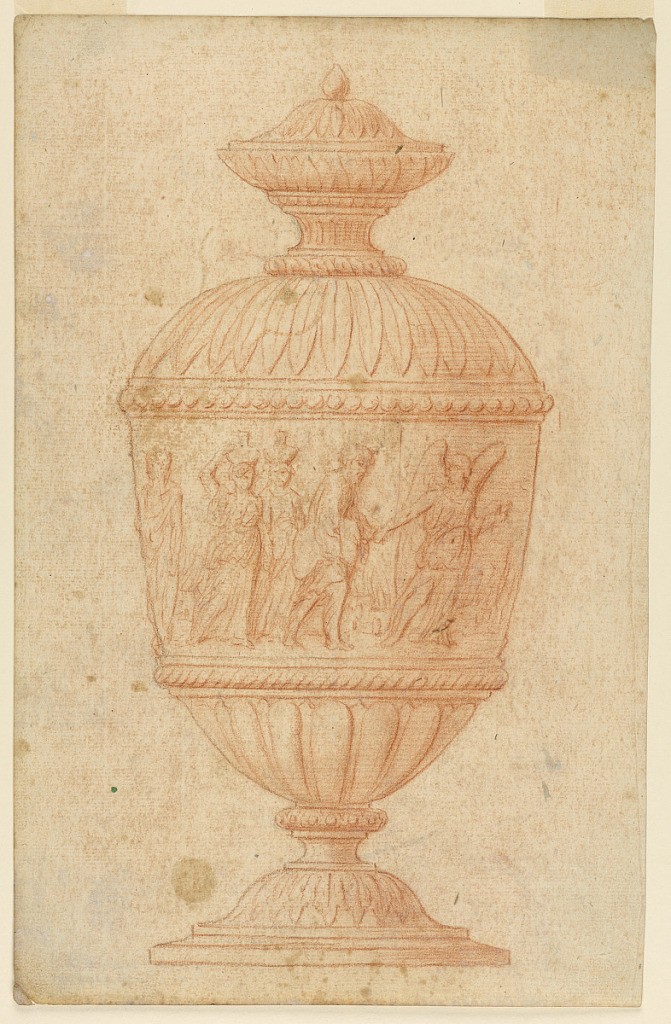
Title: Urn with the Representation of the Salvation of Loth
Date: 1825–1850
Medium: Red crayon on paper
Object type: Drawing
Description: Urn with frieze representing an angel holding the hand of Loth and guiding him. Followed by two women carrying bottle on their heads.